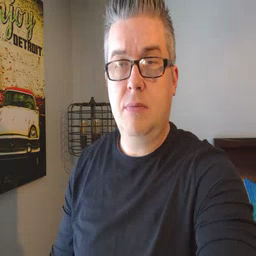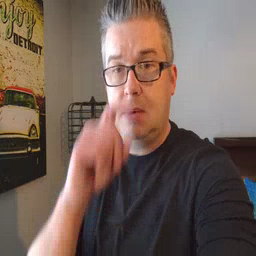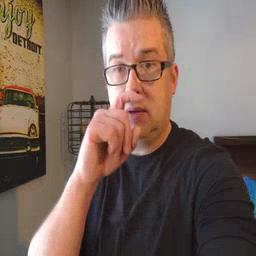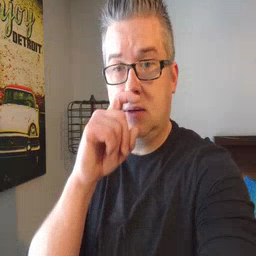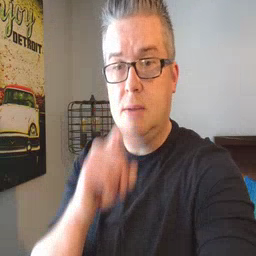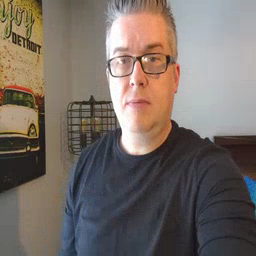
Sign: doll